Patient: sex M, age 69
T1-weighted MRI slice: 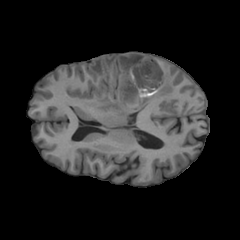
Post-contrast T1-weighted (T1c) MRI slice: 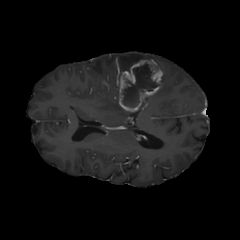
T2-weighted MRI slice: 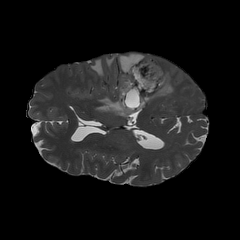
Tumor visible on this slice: yes
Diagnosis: Glioblastoma, IDH-wildtype
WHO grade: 4